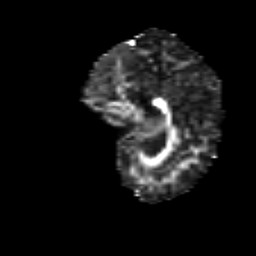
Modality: FA
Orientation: sagittal
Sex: female
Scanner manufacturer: siemens
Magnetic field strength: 3 T
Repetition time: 5 s
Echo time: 0.071 s